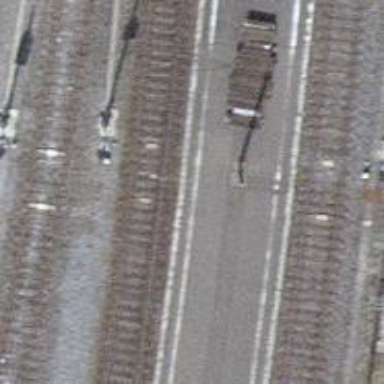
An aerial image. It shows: Railway signal.